Question: I have created a Custom Adapter for my listview that inflates a custom view, and allows the user to filter the list.
This all works fine, but the problem is the icons I've placed within the listview items are not following the filtered data.
## Example

Here is my Custom Adapter that accomplishes the custom listview
I'm using Mono so it's written in C#, but hopefully you java guys will be able to tell what I'm doing here also...
'''
/// <summary>
/// ArrayAdapter to handle displaying student with risk indicator
/// </summary>
private class StudentListAdapter : ArrayAdapter<Student>
{
private IList<Student> items;
private Context outer_context;
public StudentListAdapter(Context context, int resource, int textViewResourceId, IList<Student> items)
: base(context, resource, textViewResourceId, items)
{
this.items = items;
this.outer_context = context;
}
public override View GetView(int position, View convertView, ViewGroup parent)
{
LayoutInflater vi = (LayoutInflater)outer_context.GetSystemService(Context.LayoutInflaterService);
View tmpView = vi.Inflate(Resource.Layout.ItemStudent, null);
// call base.GetView that uses Object.ToString() to keep sorting intact
View v = base.GetView(position, tmpView, parent);
Student s = items[position];
if (s != null)
{
// determine correct risk image
ImageView listRisk = v.FindViewById<ImageView>(Resource.Id.listRisk);
if (s.R != null)
{
switch ((int)s.R.Value)
{
case 1:
listRisk.SetImageResource(Resource.Drawable.risk_green);
break;
case 0:
listRisk.SetImageResource(Resource.Drawable.risk_yellow);
break;
case -1:
listRisk.SetImageResource(Resource.Drawable.risk_red);
break;
case -2:
listRisk.SetImageResource(Resource.Drawable.risk_red2);
break;
default:
listRisk.SetImageResource(Resource.Drawable.risk_gray);
break;
}
}
else
{
listRisk.SetImageResource(Resource.Drawable.risk_gray);
}
}
return v;
}
}
'''
After some breakpoints and inspection, I've found that when the list filters it's rebuilding the entire list before filtering
For example when a letter is typed into the filtering field, the first student ('s') that runs through the GetView() process is 'Heath, Ackerson' which is the first student in the list, even when the filter does not match him.
So, It seems like the filtering is taking place AFTER the GetView's are ran, leaving the images in place... Still not sure how to fix it..
<URL>
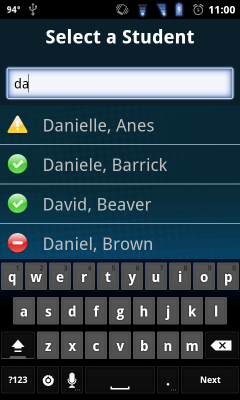
Answer: I would do the following:
Place EditText and ListView in your layout.
Use BaseAdapter instead of ArrayAdapter. Actually it's the same, but I don't call base.getView():
'''
private class StudentListAdapter : BaseAdapter
{
private IList<Student> items;
private Context outer_context;
public StudentListAdapter(Context context, IList<Student> items)
{
this.items = items;
this.outer_context = context;
}
public override View GetView(int position, View convertView, ViewGroup parent)
{
LayoutInflater vi = (LayoutInflater)outer_context.GetSystemService(Context.LayoutInflaterService);
View v = vi.Inflate(Resource.Layout.ItemStudent, null);
Student s = items[position];
v.FindViewById<TextView>(R.id.text_view_id).setText(s.Name);
// determine correct risk image
ImageView listRisk = v.FindViewById<ImageView>(Resource.Id.listRisk);
if (s.R != null)
{
switch ((int)s.R.Value)
{
case 1:
listRisk.SetImageResource(Resource.Drawable.risk_green);
break;
case 0:
listRisk.SetImageResource(Resource.Drawable.risk_yellow);
break;
case -1:
listRisk.SetImageResource(Resource.Drawable.risk_red);
break;
case -2:
listRisk.SetImageResource(Resource.Drawable.risk_red2);
break;
default:
listRisk.SetImageResource(Resource.Drawable.risk_gray);
break;
}
}
else
{
listRisk.SetImageResource(Resource.Drawable.risk_gray);
}
return v;
}
void displayNewData(IList<Student> new_items)
{
items=new_items;
notifyDatasetChanged();
}
}
'''
So when filter text is changed you just need to put new data to adapter using displayNewData() method:
'''
public class StudentsActivity extends Activity {
public override void onCreate(Bundle savedInstanceState)
{
...
filterEditText.addTextChangedListener(filterTextWatcher);
}
private TextWatcher filterTextWatcher = new TextWatcher()
{
public void afterTextChanged(Editable s) {}
public void beforeTextChanged(CharSequence s, int start, int count,int after) {}
public void onTextChanged(CharSequence filter, int start, int before, int count)
{
IList<Student> items = getStudentsFiltered(filter);
adapter.displayNewData(items);
}
};
//getStudentsFiltered() method may look like that:
getStudentsFiltered(String filter)
{
IList<Student> students_filtered=new List<Students>();
foreach(Student student in students)
if(student.Name.Contains(filter))
students_filtered.Add(student);
return students_filtered;
}
}
'''
I'm pretty sure this approach will work fine. Feel free to ask any questions.
I didn't compile the code so there may be some minor mistakes.